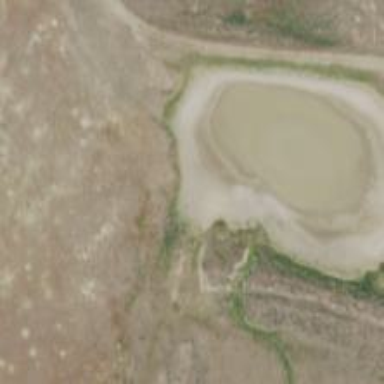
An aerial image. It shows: Reservoir.